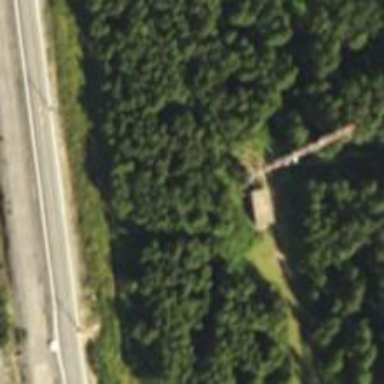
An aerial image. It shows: Man-made mast used for communication purposes.